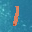
Label: 1